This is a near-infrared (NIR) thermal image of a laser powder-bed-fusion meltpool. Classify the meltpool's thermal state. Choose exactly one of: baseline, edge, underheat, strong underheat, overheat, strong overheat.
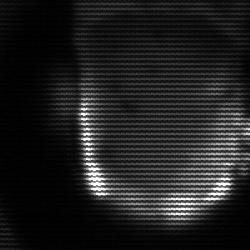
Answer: baseline